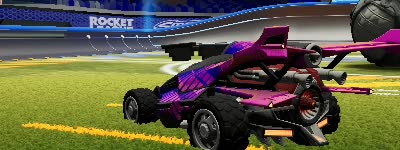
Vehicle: aftershock